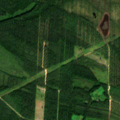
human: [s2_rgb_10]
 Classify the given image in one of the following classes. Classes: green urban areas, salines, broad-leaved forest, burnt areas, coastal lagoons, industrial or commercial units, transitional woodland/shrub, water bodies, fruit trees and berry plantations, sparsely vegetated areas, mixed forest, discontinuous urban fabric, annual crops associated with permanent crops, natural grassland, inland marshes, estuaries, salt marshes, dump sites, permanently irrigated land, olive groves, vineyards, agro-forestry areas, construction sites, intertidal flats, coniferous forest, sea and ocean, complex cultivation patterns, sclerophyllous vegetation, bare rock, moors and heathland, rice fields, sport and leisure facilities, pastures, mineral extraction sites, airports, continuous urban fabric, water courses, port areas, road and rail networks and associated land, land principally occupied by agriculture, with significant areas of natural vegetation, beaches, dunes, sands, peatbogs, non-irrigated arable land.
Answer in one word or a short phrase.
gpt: coniferous forest, mixed forest, transitional woodland/shrub